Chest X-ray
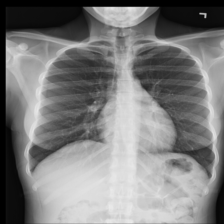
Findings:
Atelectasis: negative
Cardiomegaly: negative
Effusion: negative
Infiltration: positive
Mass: negative
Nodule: negative
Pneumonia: negative
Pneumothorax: negative
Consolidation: negative
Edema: negative
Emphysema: negative
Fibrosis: negative
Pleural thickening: negative
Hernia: negative